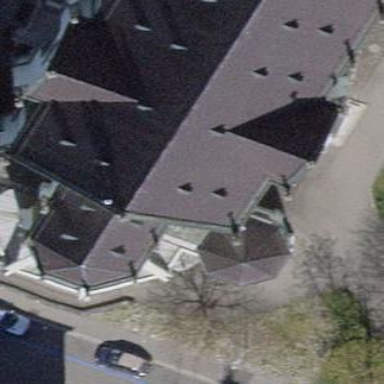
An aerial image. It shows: The building has hipped roof made of roof tiles.